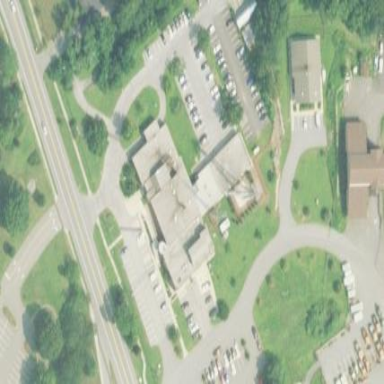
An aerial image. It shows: Police building.